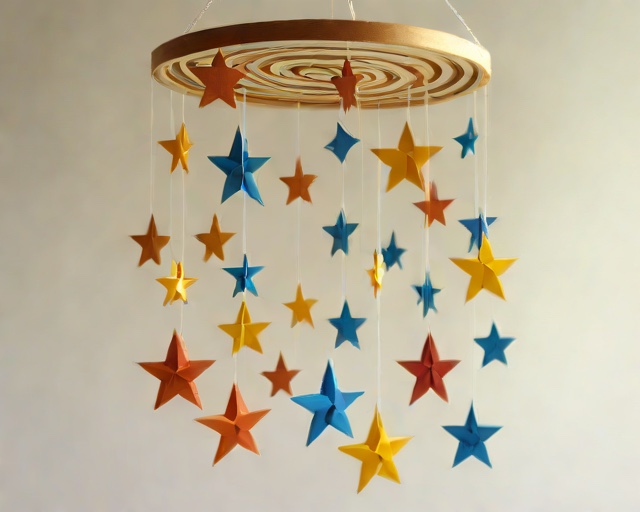
Category: New Baby